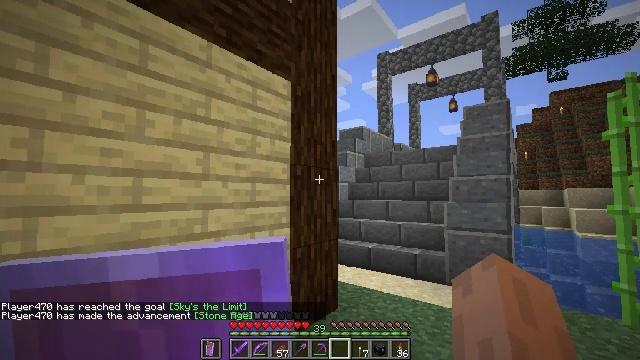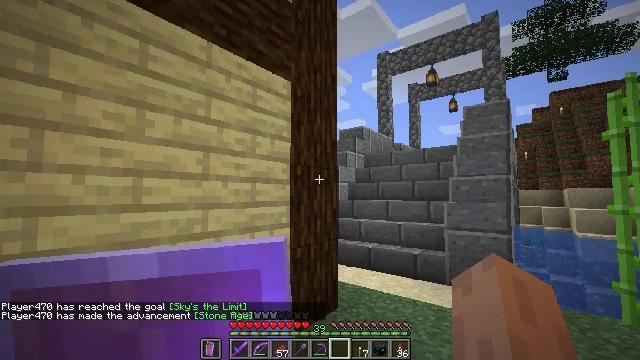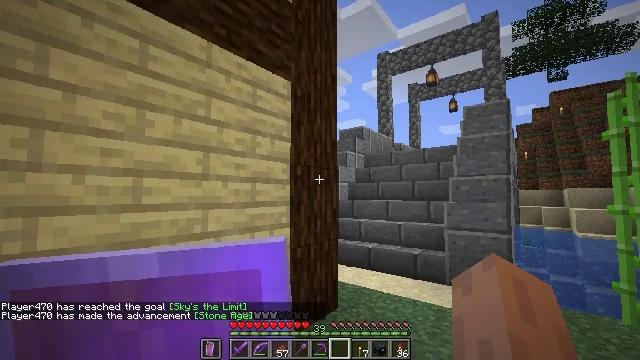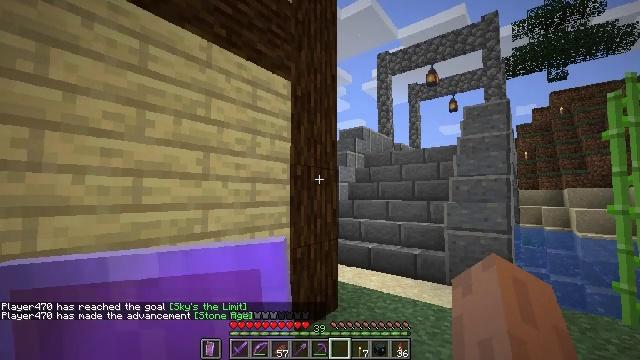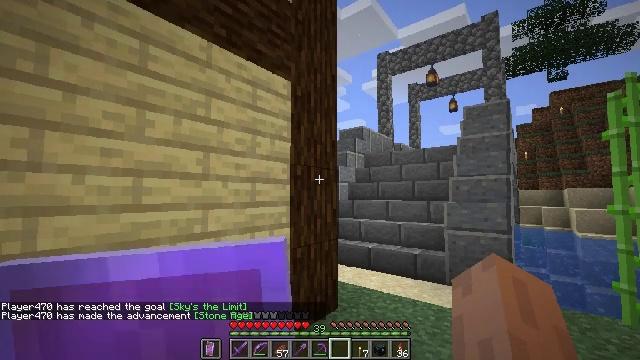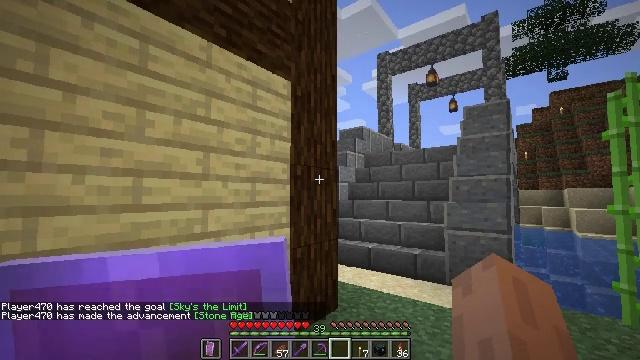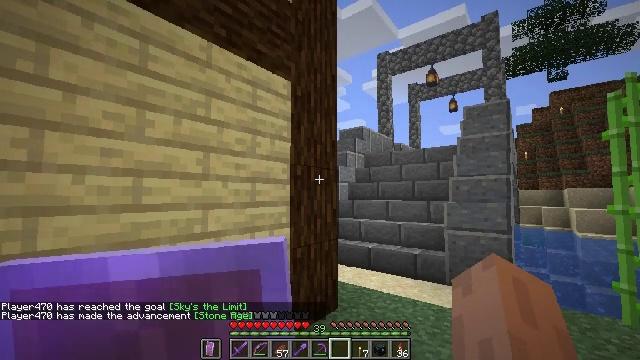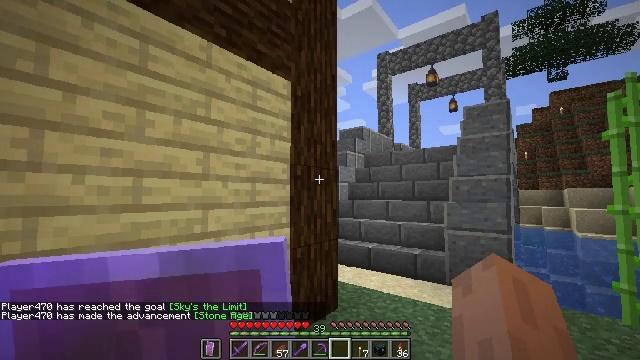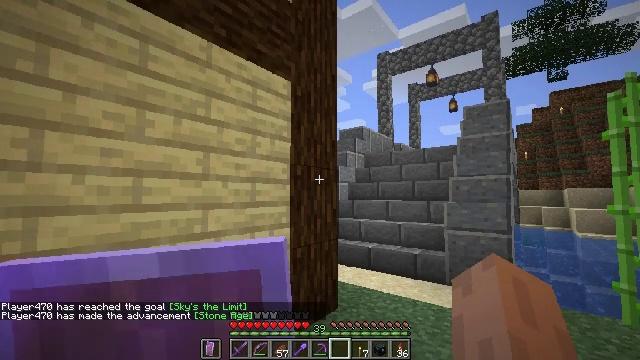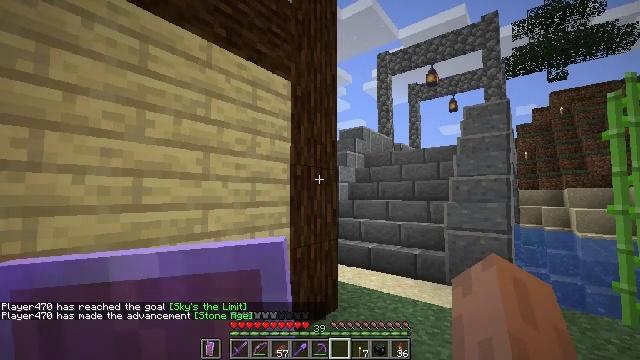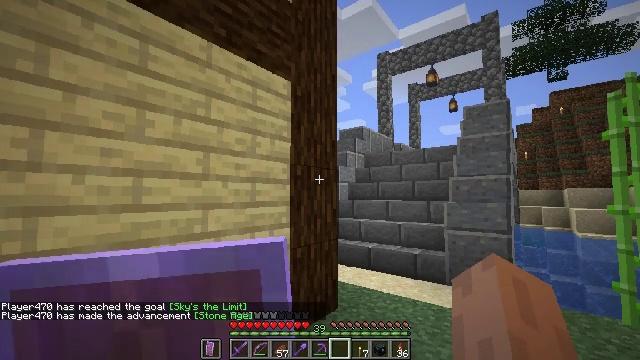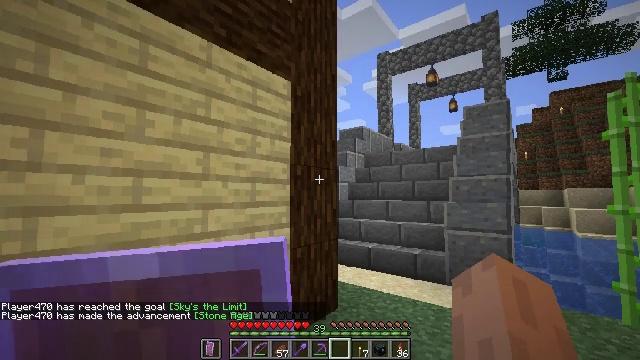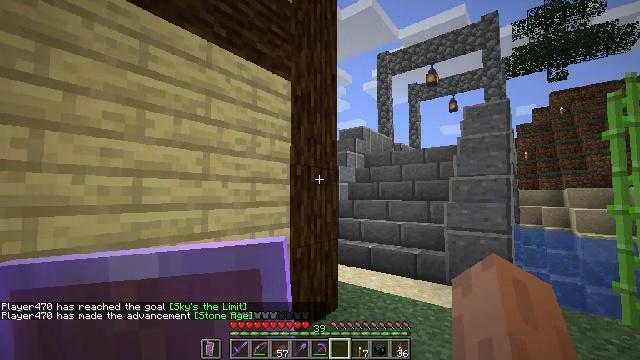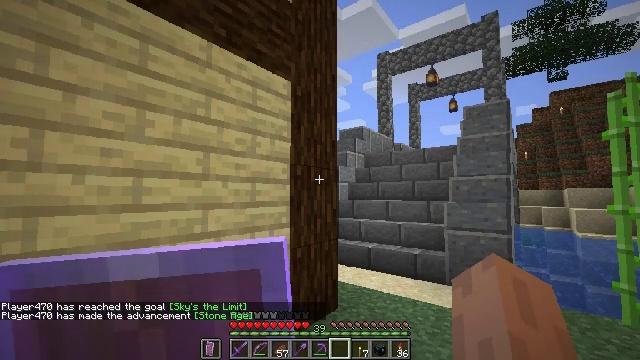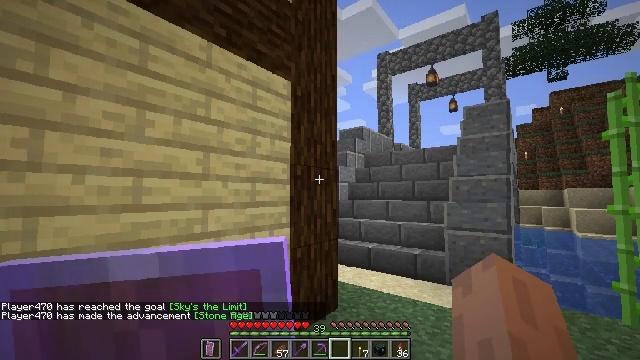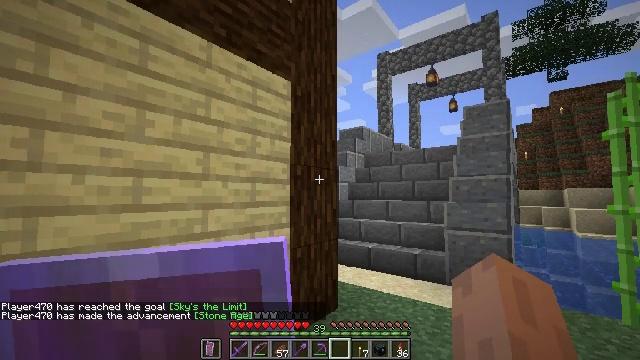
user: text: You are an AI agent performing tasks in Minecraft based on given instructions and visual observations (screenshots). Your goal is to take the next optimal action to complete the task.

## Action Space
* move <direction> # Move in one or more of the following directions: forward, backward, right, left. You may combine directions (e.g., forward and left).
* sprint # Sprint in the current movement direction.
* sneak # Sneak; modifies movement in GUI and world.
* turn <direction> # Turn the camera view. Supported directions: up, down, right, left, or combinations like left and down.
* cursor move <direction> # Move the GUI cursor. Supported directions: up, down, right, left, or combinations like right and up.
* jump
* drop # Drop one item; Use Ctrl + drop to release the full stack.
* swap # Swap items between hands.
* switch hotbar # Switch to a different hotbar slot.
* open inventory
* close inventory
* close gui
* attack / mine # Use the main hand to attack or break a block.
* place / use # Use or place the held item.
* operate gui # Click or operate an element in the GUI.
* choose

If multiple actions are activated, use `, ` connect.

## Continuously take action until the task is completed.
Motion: motion action
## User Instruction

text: Open a furnace to smelt glass.
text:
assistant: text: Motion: no_op
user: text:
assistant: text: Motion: no_op
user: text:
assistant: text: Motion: no_op
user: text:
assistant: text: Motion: no_op
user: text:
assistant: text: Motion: no_op
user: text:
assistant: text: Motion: no_op
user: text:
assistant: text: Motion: no_op
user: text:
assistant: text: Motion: no_op
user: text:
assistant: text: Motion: no_op
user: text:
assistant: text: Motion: no_op
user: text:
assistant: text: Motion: no_op
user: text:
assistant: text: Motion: no_op
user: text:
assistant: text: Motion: no_op
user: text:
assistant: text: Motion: no_op
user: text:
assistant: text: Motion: no_op
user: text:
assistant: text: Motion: no_op
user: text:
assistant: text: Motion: no_op
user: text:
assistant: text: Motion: no_op
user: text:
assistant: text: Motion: no_op
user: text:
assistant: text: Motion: no_op
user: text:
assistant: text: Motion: no_op
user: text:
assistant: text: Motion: no_op
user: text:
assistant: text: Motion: no_op
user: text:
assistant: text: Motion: no_op
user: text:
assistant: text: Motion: no_op
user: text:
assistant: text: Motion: no_op
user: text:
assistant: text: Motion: no_op
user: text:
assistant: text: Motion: no_op
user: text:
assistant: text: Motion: no_op
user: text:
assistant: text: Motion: no_op